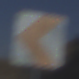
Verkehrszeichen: RichtungstafelnInKurvenKleinRechts
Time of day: MorningAfternoon
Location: Outdoor (Nature)
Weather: Clear
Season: NotSpecified
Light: Natural